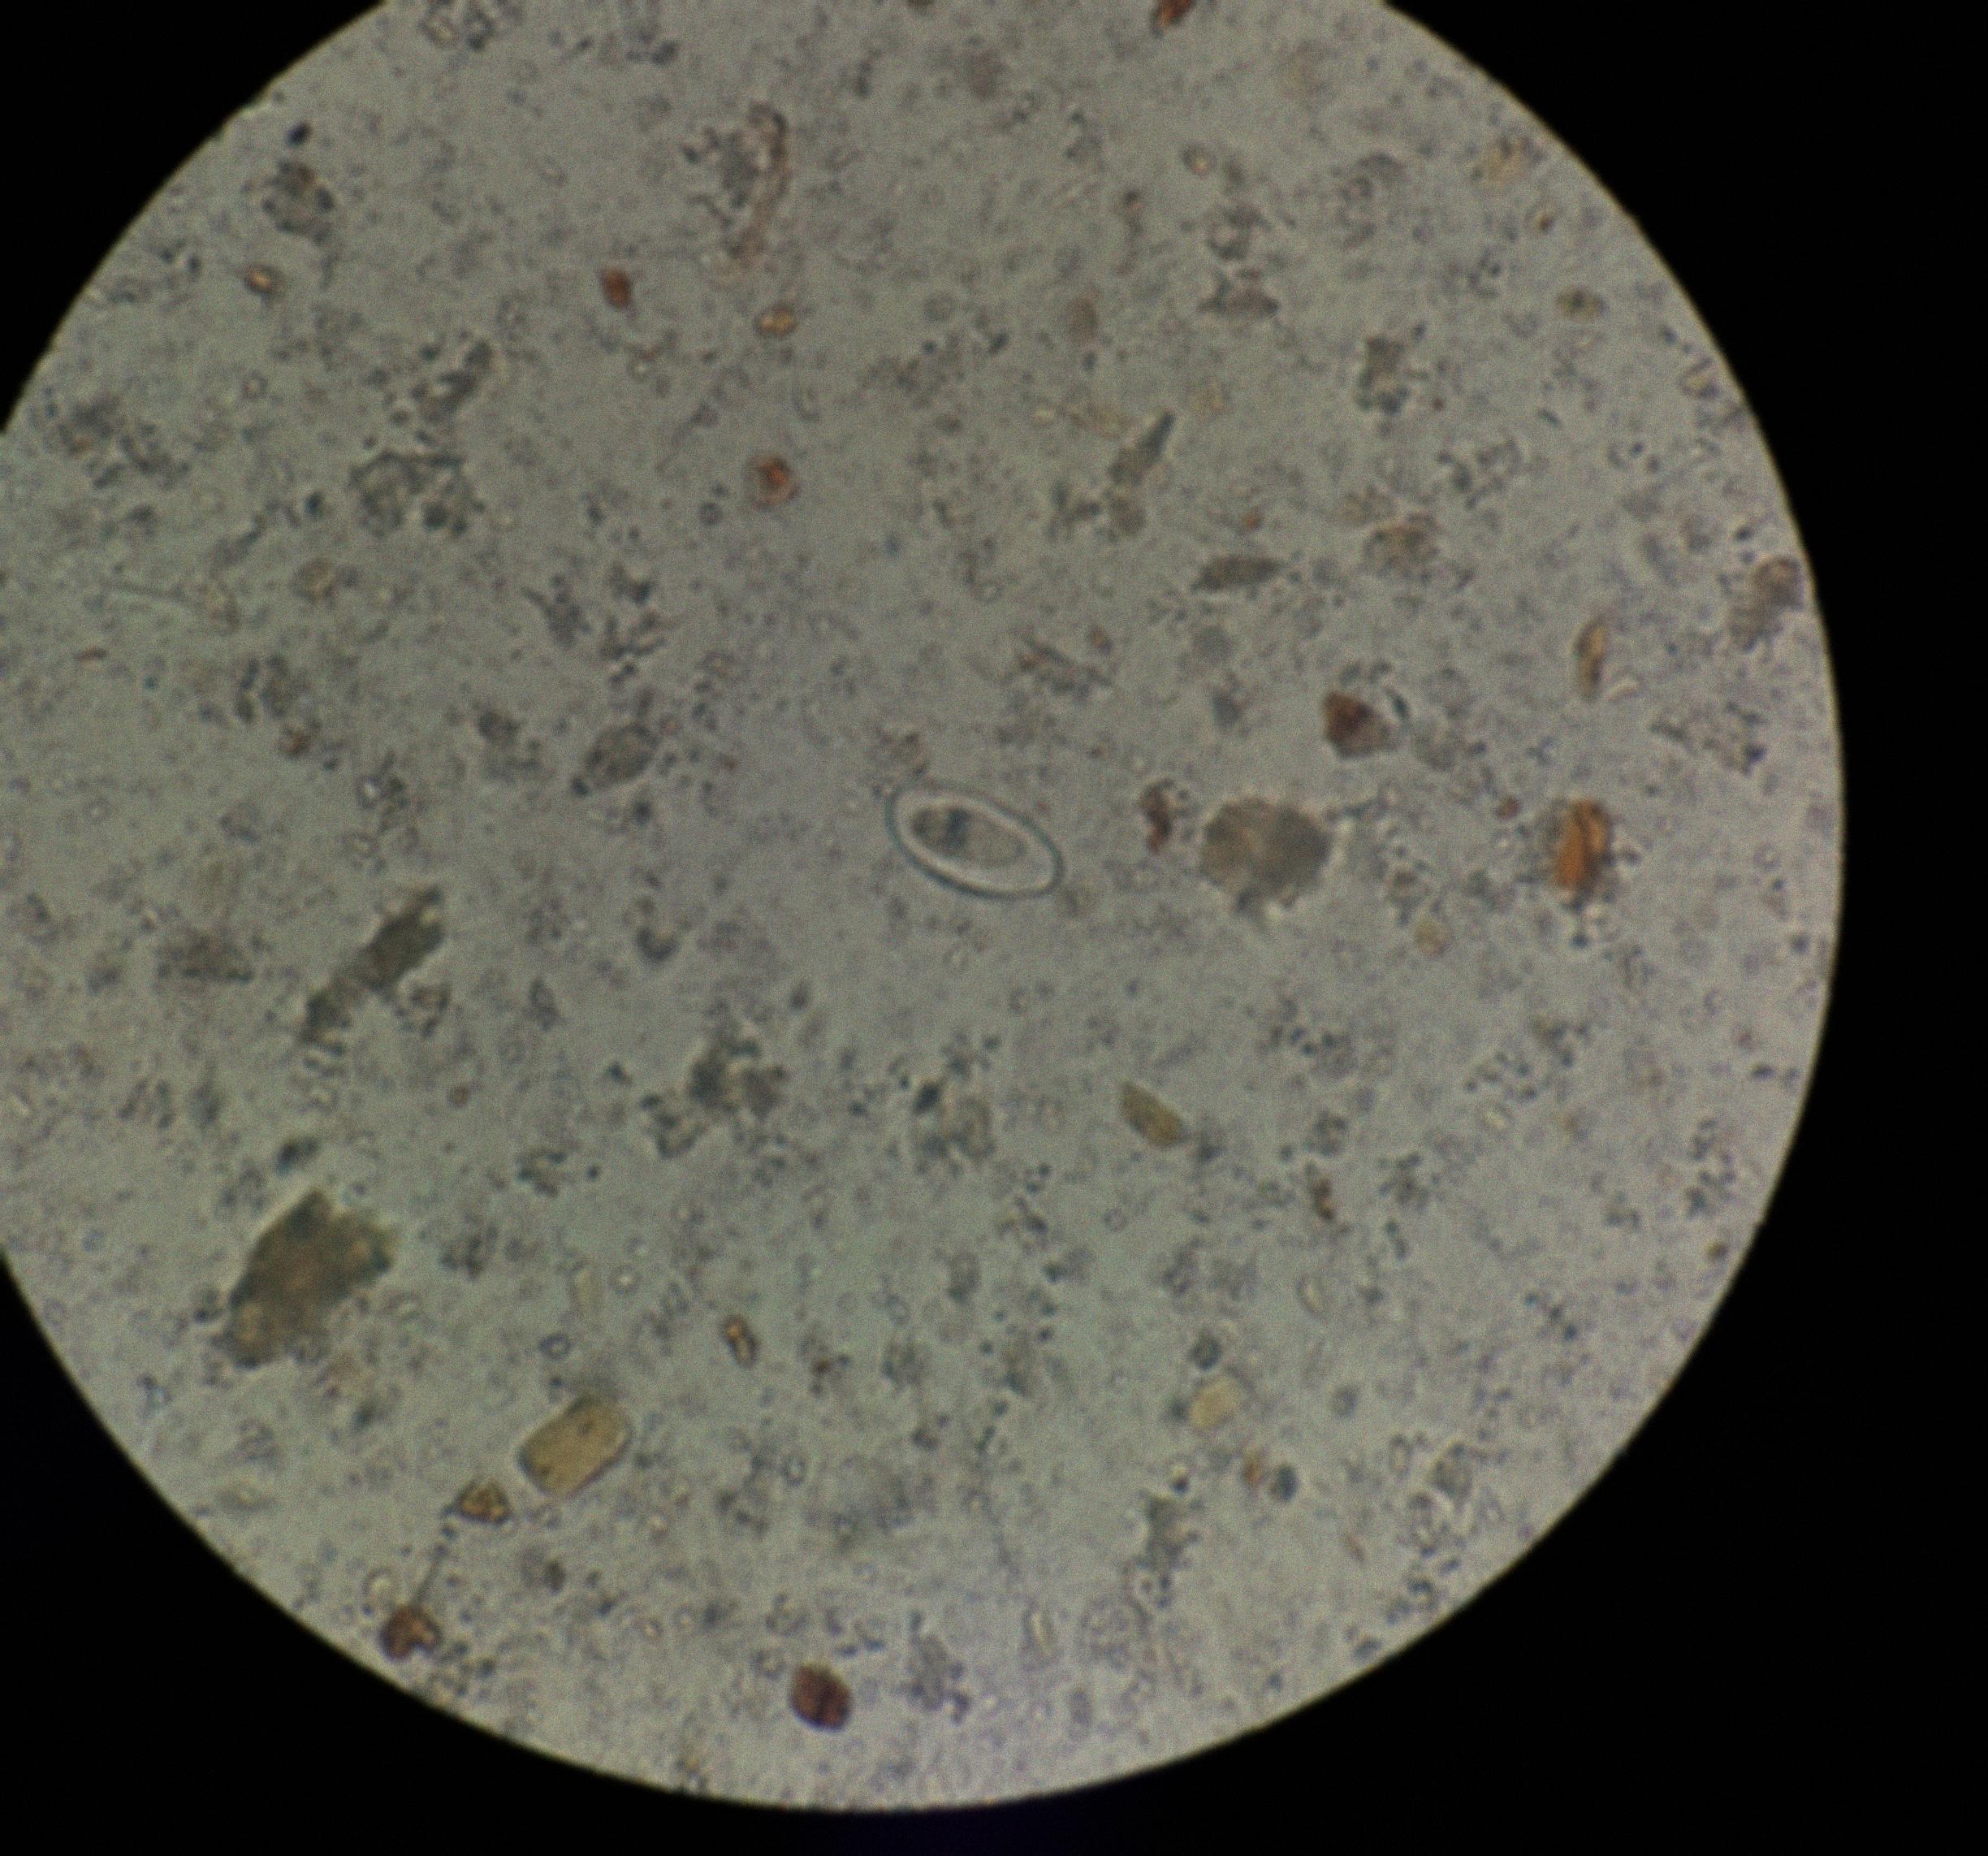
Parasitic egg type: Enterobius vermicularis